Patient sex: M
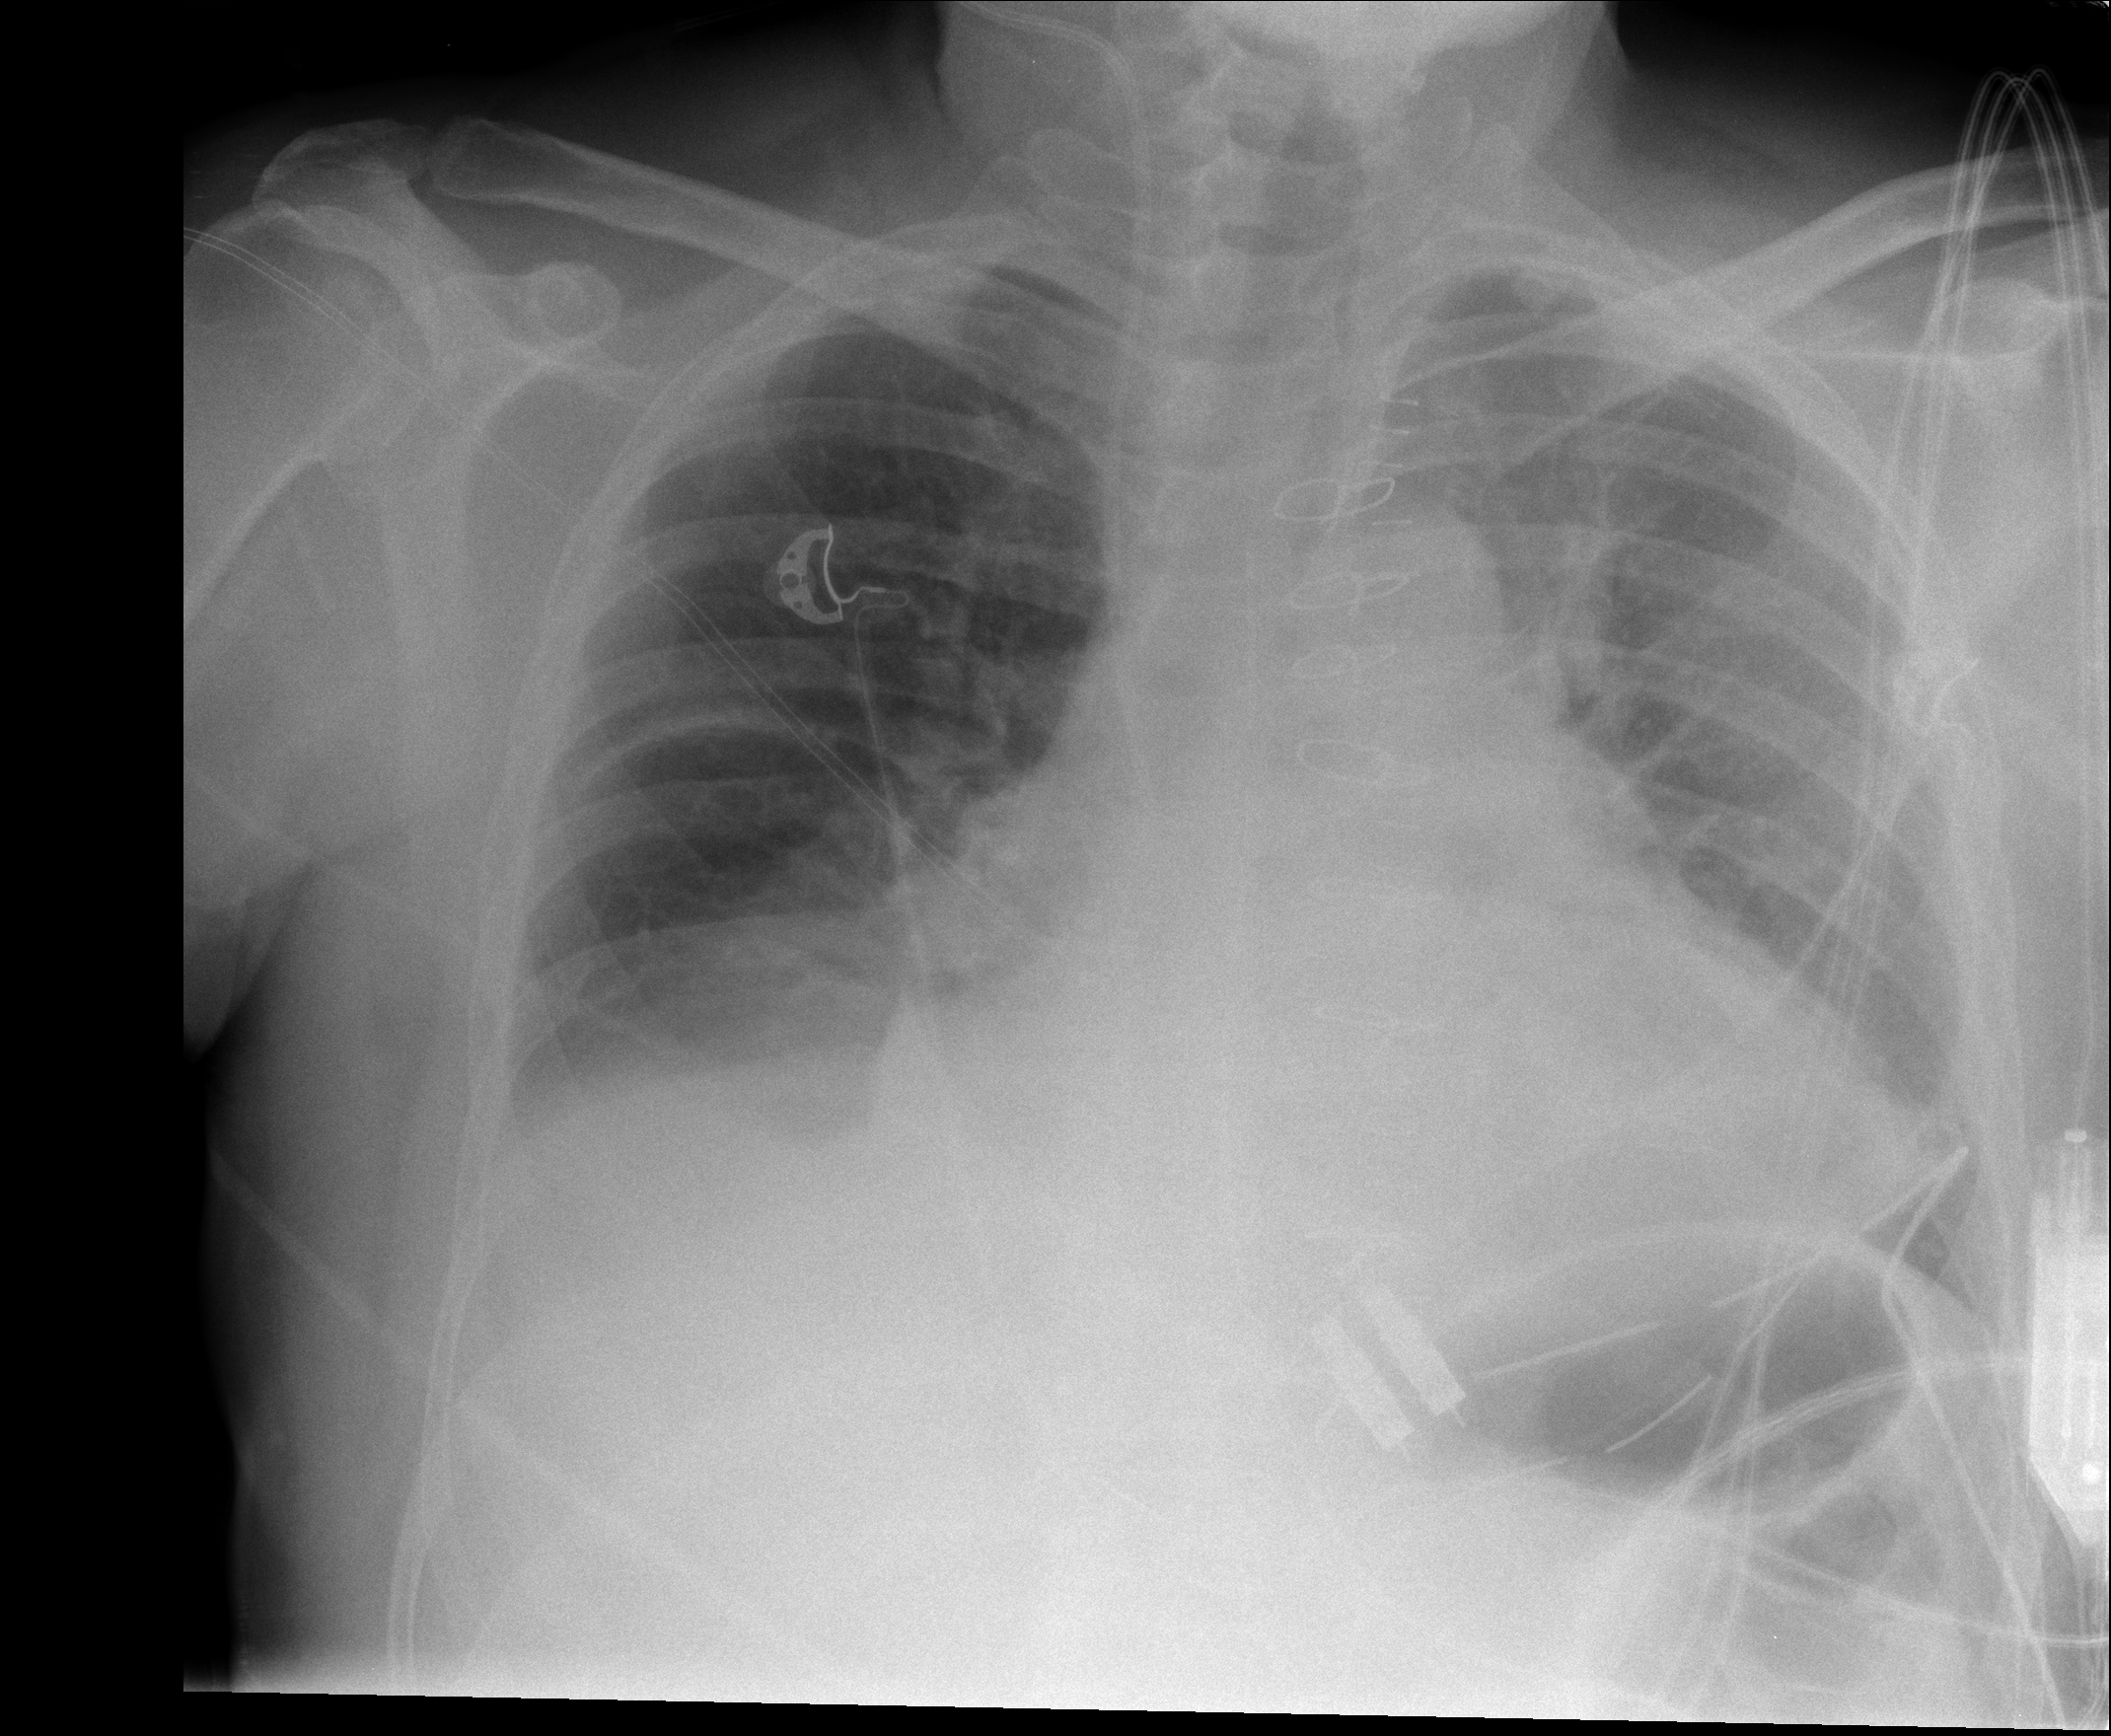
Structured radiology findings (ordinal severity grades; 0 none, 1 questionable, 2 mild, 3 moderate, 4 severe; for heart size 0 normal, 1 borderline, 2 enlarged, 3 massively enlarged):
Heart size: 2
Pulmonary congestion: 0
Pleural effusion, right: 0
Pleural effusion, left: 0
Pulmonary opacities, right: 0
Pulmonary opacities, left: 0
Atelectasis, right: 1
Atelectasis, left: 0